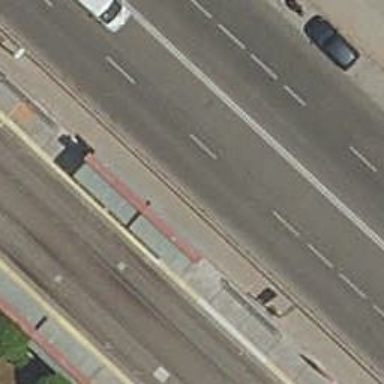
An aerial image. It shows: Light rail platform for public transport and railway services.